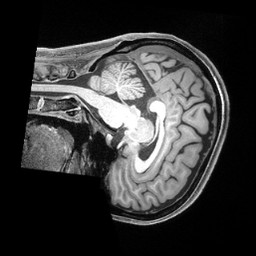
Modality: T1w
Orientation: sagittal
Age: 35
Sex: female
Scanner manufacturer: siemens
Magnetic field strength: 3 T
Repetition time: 2.4 s
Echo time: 0.00228 s